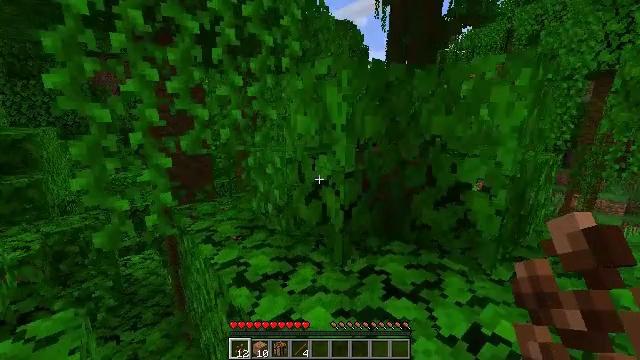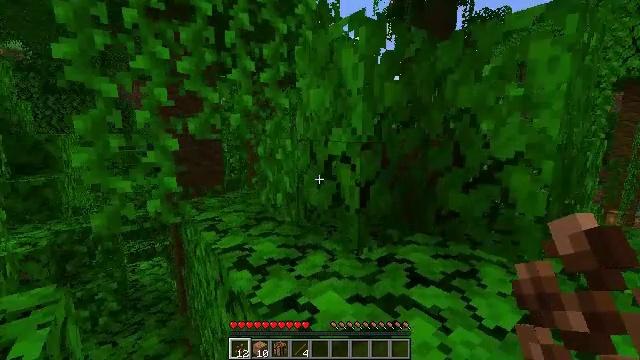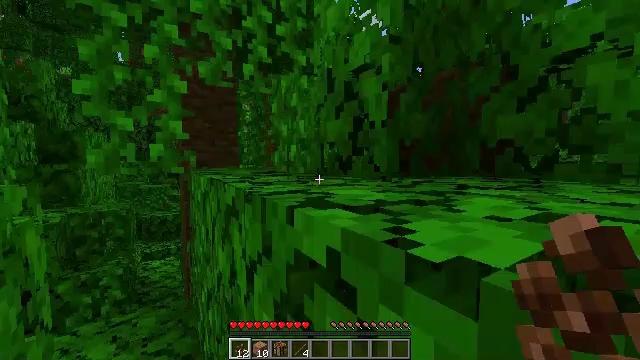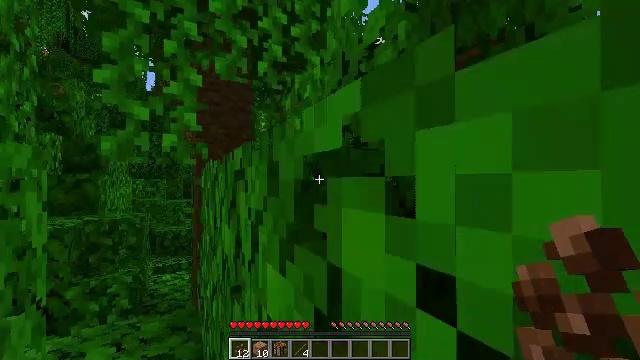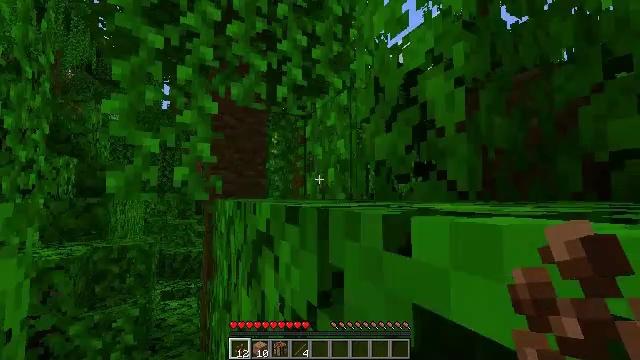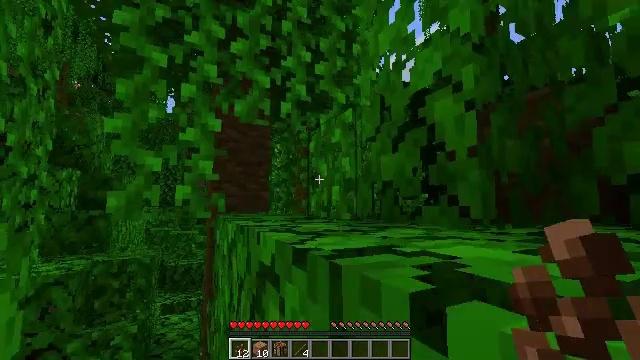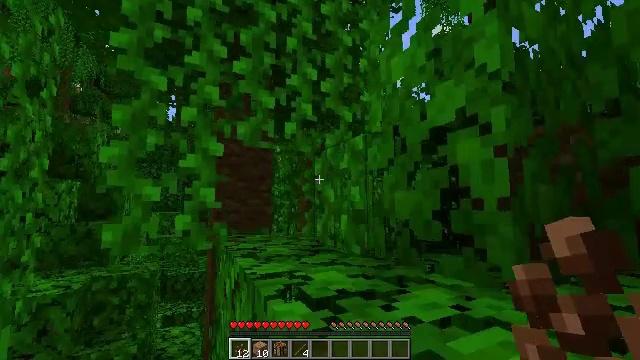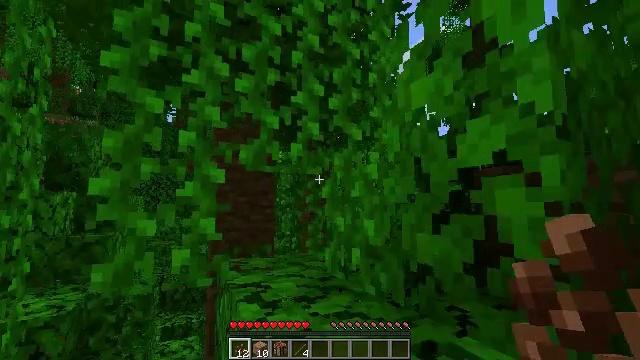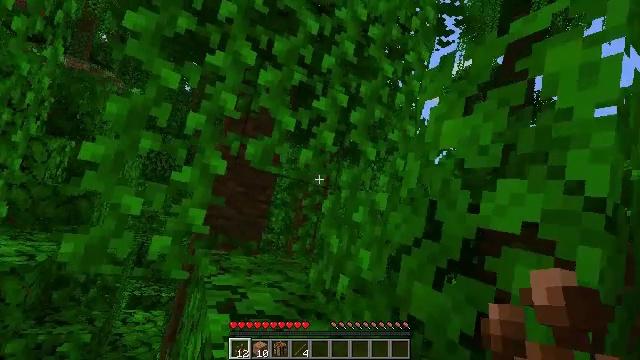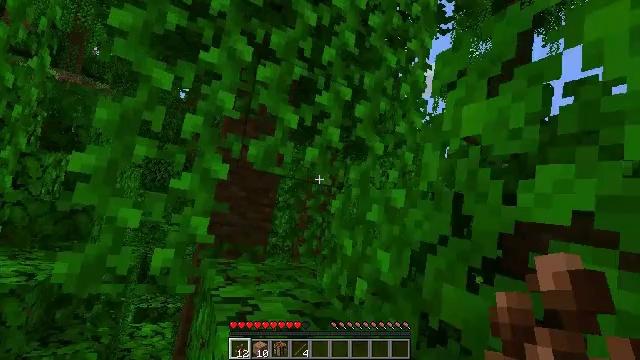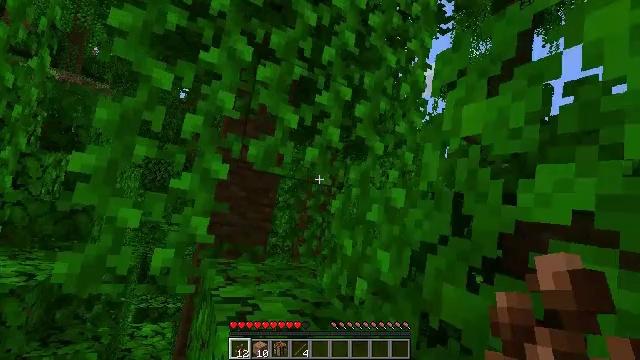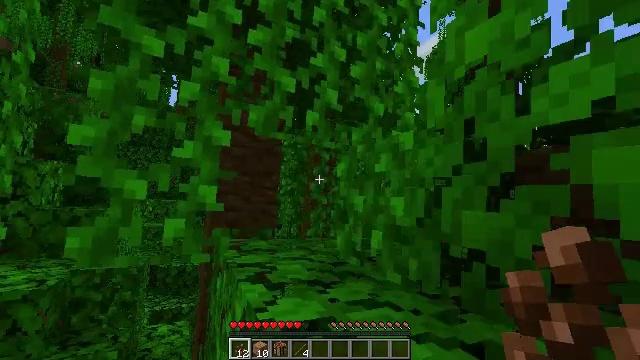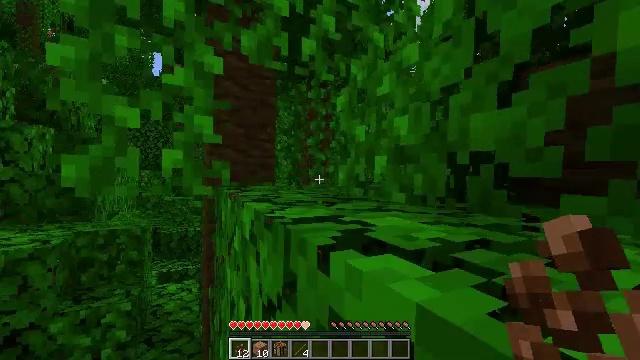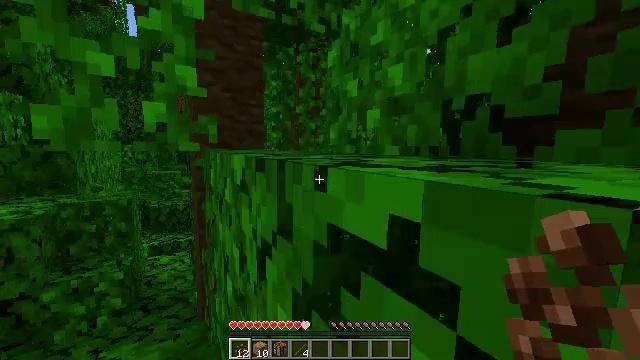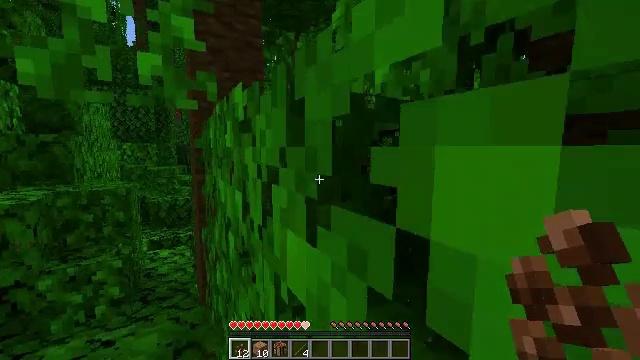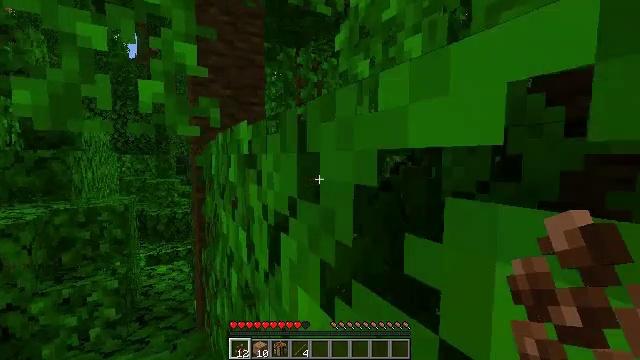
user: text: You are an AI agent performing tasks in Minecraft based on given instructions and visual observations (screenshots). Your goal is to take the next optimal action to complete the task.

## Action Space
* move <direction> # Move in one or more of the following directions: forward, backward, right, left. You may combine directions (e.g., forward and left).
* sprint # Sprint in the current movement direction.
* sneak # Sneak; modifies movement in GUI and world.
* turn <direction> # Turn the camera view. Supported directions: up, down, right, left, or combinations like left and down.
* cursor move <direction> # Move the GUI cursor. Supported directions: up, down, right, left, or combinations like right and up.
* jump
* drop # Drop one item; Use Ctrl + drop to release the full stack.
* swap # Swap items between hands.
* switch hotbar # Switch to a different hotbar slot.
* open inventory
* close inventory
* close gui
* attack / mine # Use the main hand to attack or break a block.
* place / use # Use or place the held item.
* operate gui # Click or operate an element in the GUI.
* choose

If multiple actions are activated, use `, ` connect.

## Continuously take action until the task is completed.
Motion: motion action
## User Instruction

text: Clear the jungle leaves to make way.
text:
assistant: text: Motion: move forward, turn left and up, jump
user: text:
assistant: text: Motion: move forward, turn left and up, jump
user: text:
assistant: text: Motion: move forward, turn left and up, jump
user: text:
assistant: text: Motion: move forward, turn left and up, jump
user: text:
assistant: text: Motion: move forward, turn up, jump
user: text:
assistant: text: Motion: move forward, jump
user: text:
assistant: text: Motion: move forward, jump
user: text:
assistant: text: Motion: move forward, jump
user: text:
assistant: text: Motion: move forward, jump
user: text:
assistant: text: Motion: move forward, jump
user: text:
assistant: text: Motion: move forward, turn down, jump
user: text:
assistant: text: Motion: move forward, turn right and down, jump
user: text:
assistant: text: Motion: move forward, turn right and down, jump
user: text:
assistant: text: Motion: move forward, jump
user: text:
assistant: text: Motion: turn up
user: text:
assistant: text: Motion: turn up
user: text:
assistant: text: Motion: no_op
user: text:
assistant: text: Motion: no_op
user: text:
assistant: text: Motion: turn right and down
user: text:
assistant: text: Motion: turn right and down, attack / mine
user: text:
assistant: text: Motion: attack / mine
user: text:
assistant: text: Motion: turn right and down, attack / mine
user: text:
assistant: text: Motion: turn right and down, attack / mine
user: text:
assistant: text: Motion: turn right and down, attack / mine
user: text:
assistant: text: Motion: turn right, attack / mine
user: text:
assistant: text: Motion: turn right, attack / mine
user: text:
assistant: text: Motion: turn right, attack / mine
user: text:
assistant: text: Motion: attack / mine
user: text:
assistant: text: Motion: attack / mine
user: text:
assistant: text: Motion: attack / mine